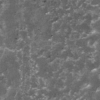
Label: not_dusty